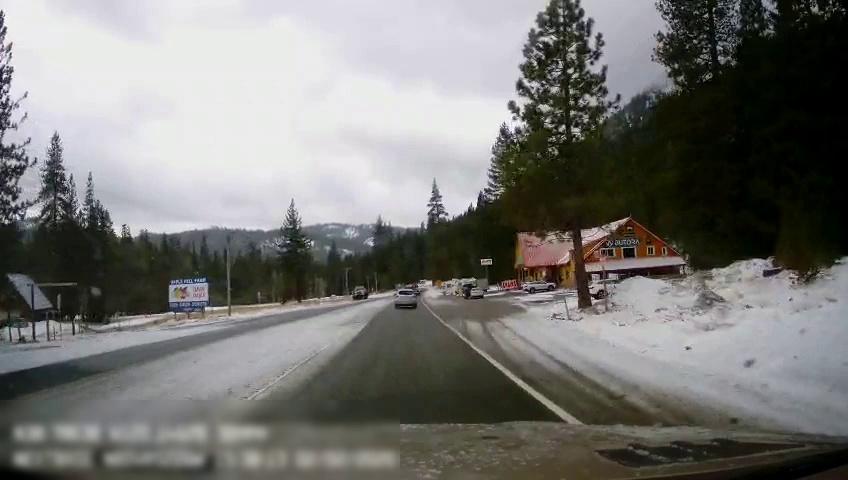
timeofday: Day
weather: Snowy
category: Drivable Space
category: Vehicles | SUV
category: Vehicles | Truck
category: Vehicles | Van
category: Vehicles | SUV
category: Vehicles | Truck
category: Vehicles | Car
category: Vehicles | SUV
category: Lanes | Current Lane